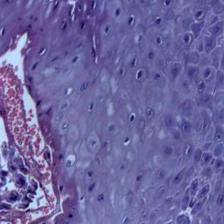
Diagnosis: OSCC